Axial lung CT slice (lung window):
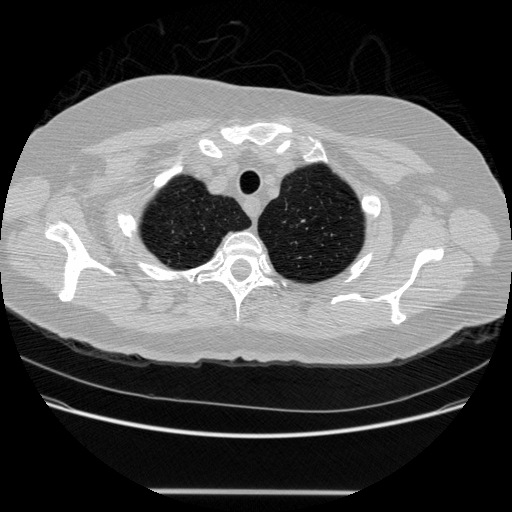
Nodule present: no